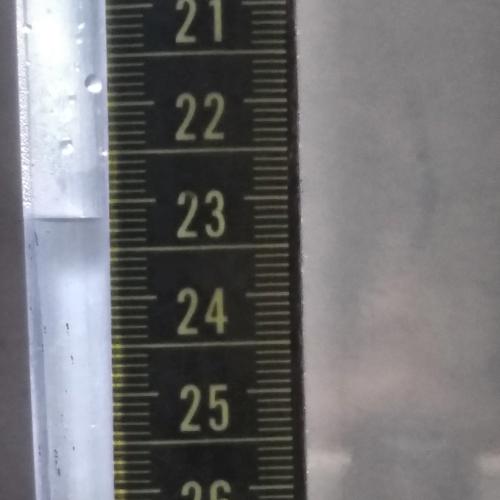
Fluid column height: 23.2 cm